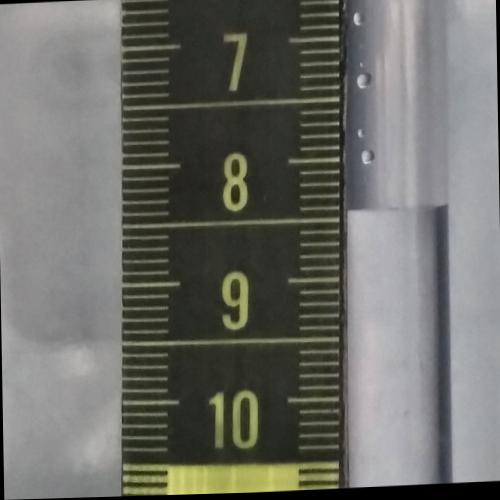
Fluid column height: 8.4 cm